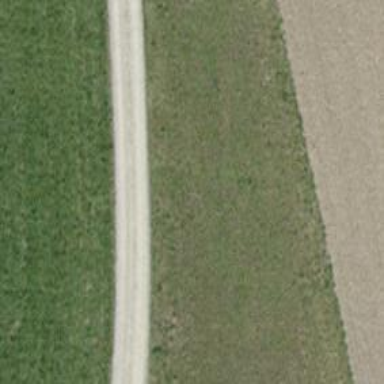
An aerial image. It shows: Residential road with fine gravel surface.